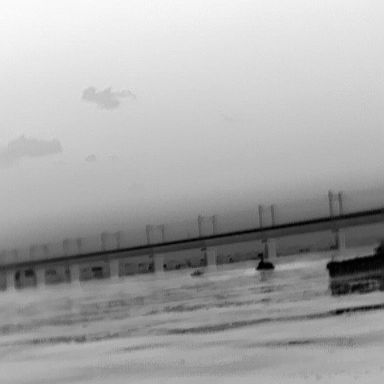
There are three objects shown in the infrared image, including a canoe, a warship, and a liner.